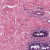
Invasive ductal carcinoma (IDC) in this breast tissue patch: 0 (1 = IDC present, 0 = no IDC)